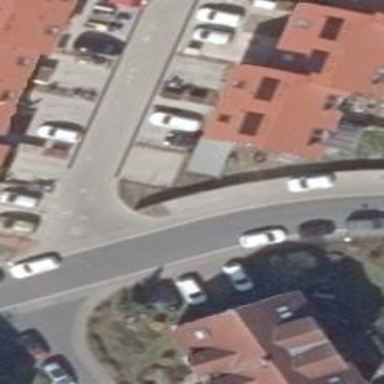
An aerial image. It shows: Residential road.